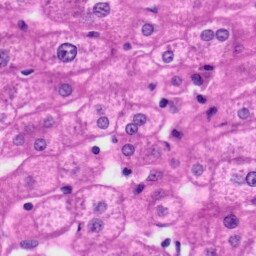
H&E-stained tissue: Liver